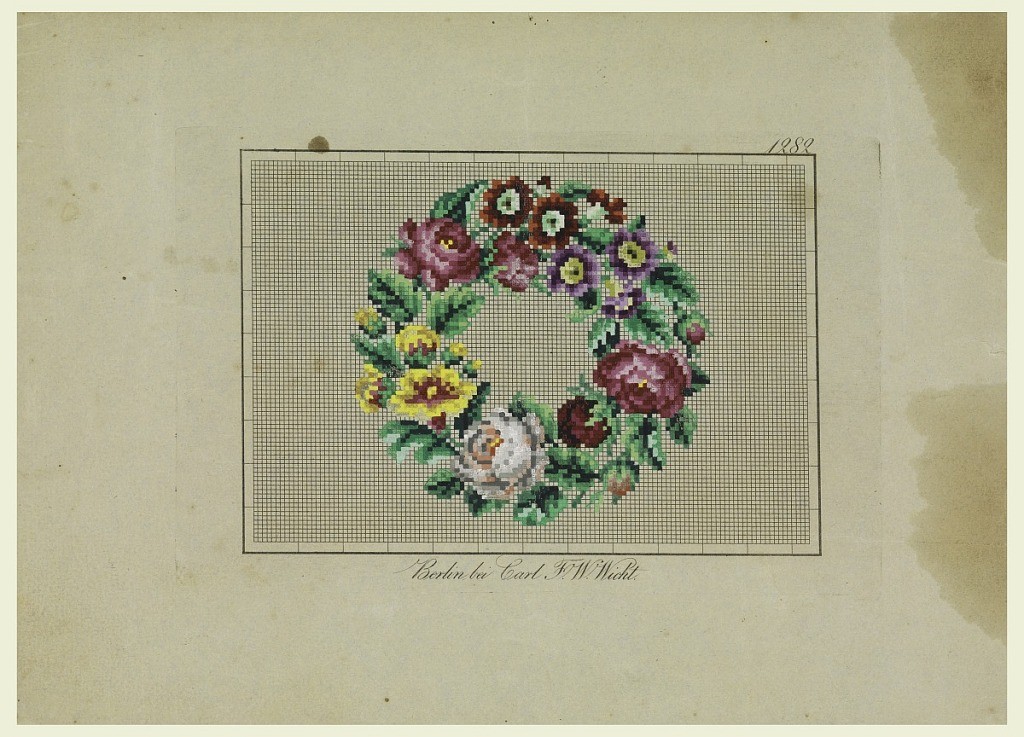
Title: Design for Berlin Wool Work
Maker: Carl F. W. Wicht, German
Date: ca. 1860
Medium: Brush and gouache on pre-printed squared paper
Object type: Drawing
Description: Design on graph paper for Berlin wool work, a wreath of red and white roses and other flowers.